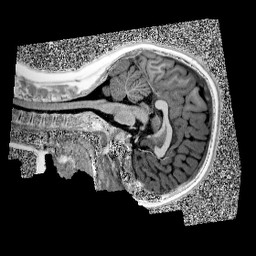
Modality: UNIT1
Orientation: sagittal
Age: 11
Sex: female
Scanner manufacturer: siemens
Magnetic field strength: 3 T
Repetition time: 4 s
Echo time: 0.00299 s